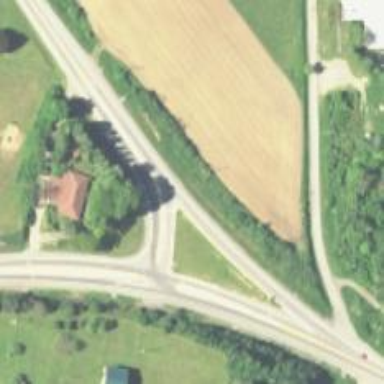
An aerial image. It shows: Primary highway.